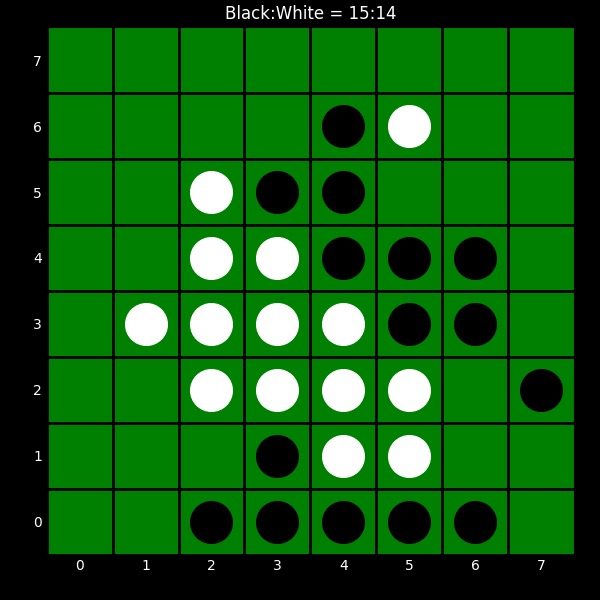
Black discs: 15
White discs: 14